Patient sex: F
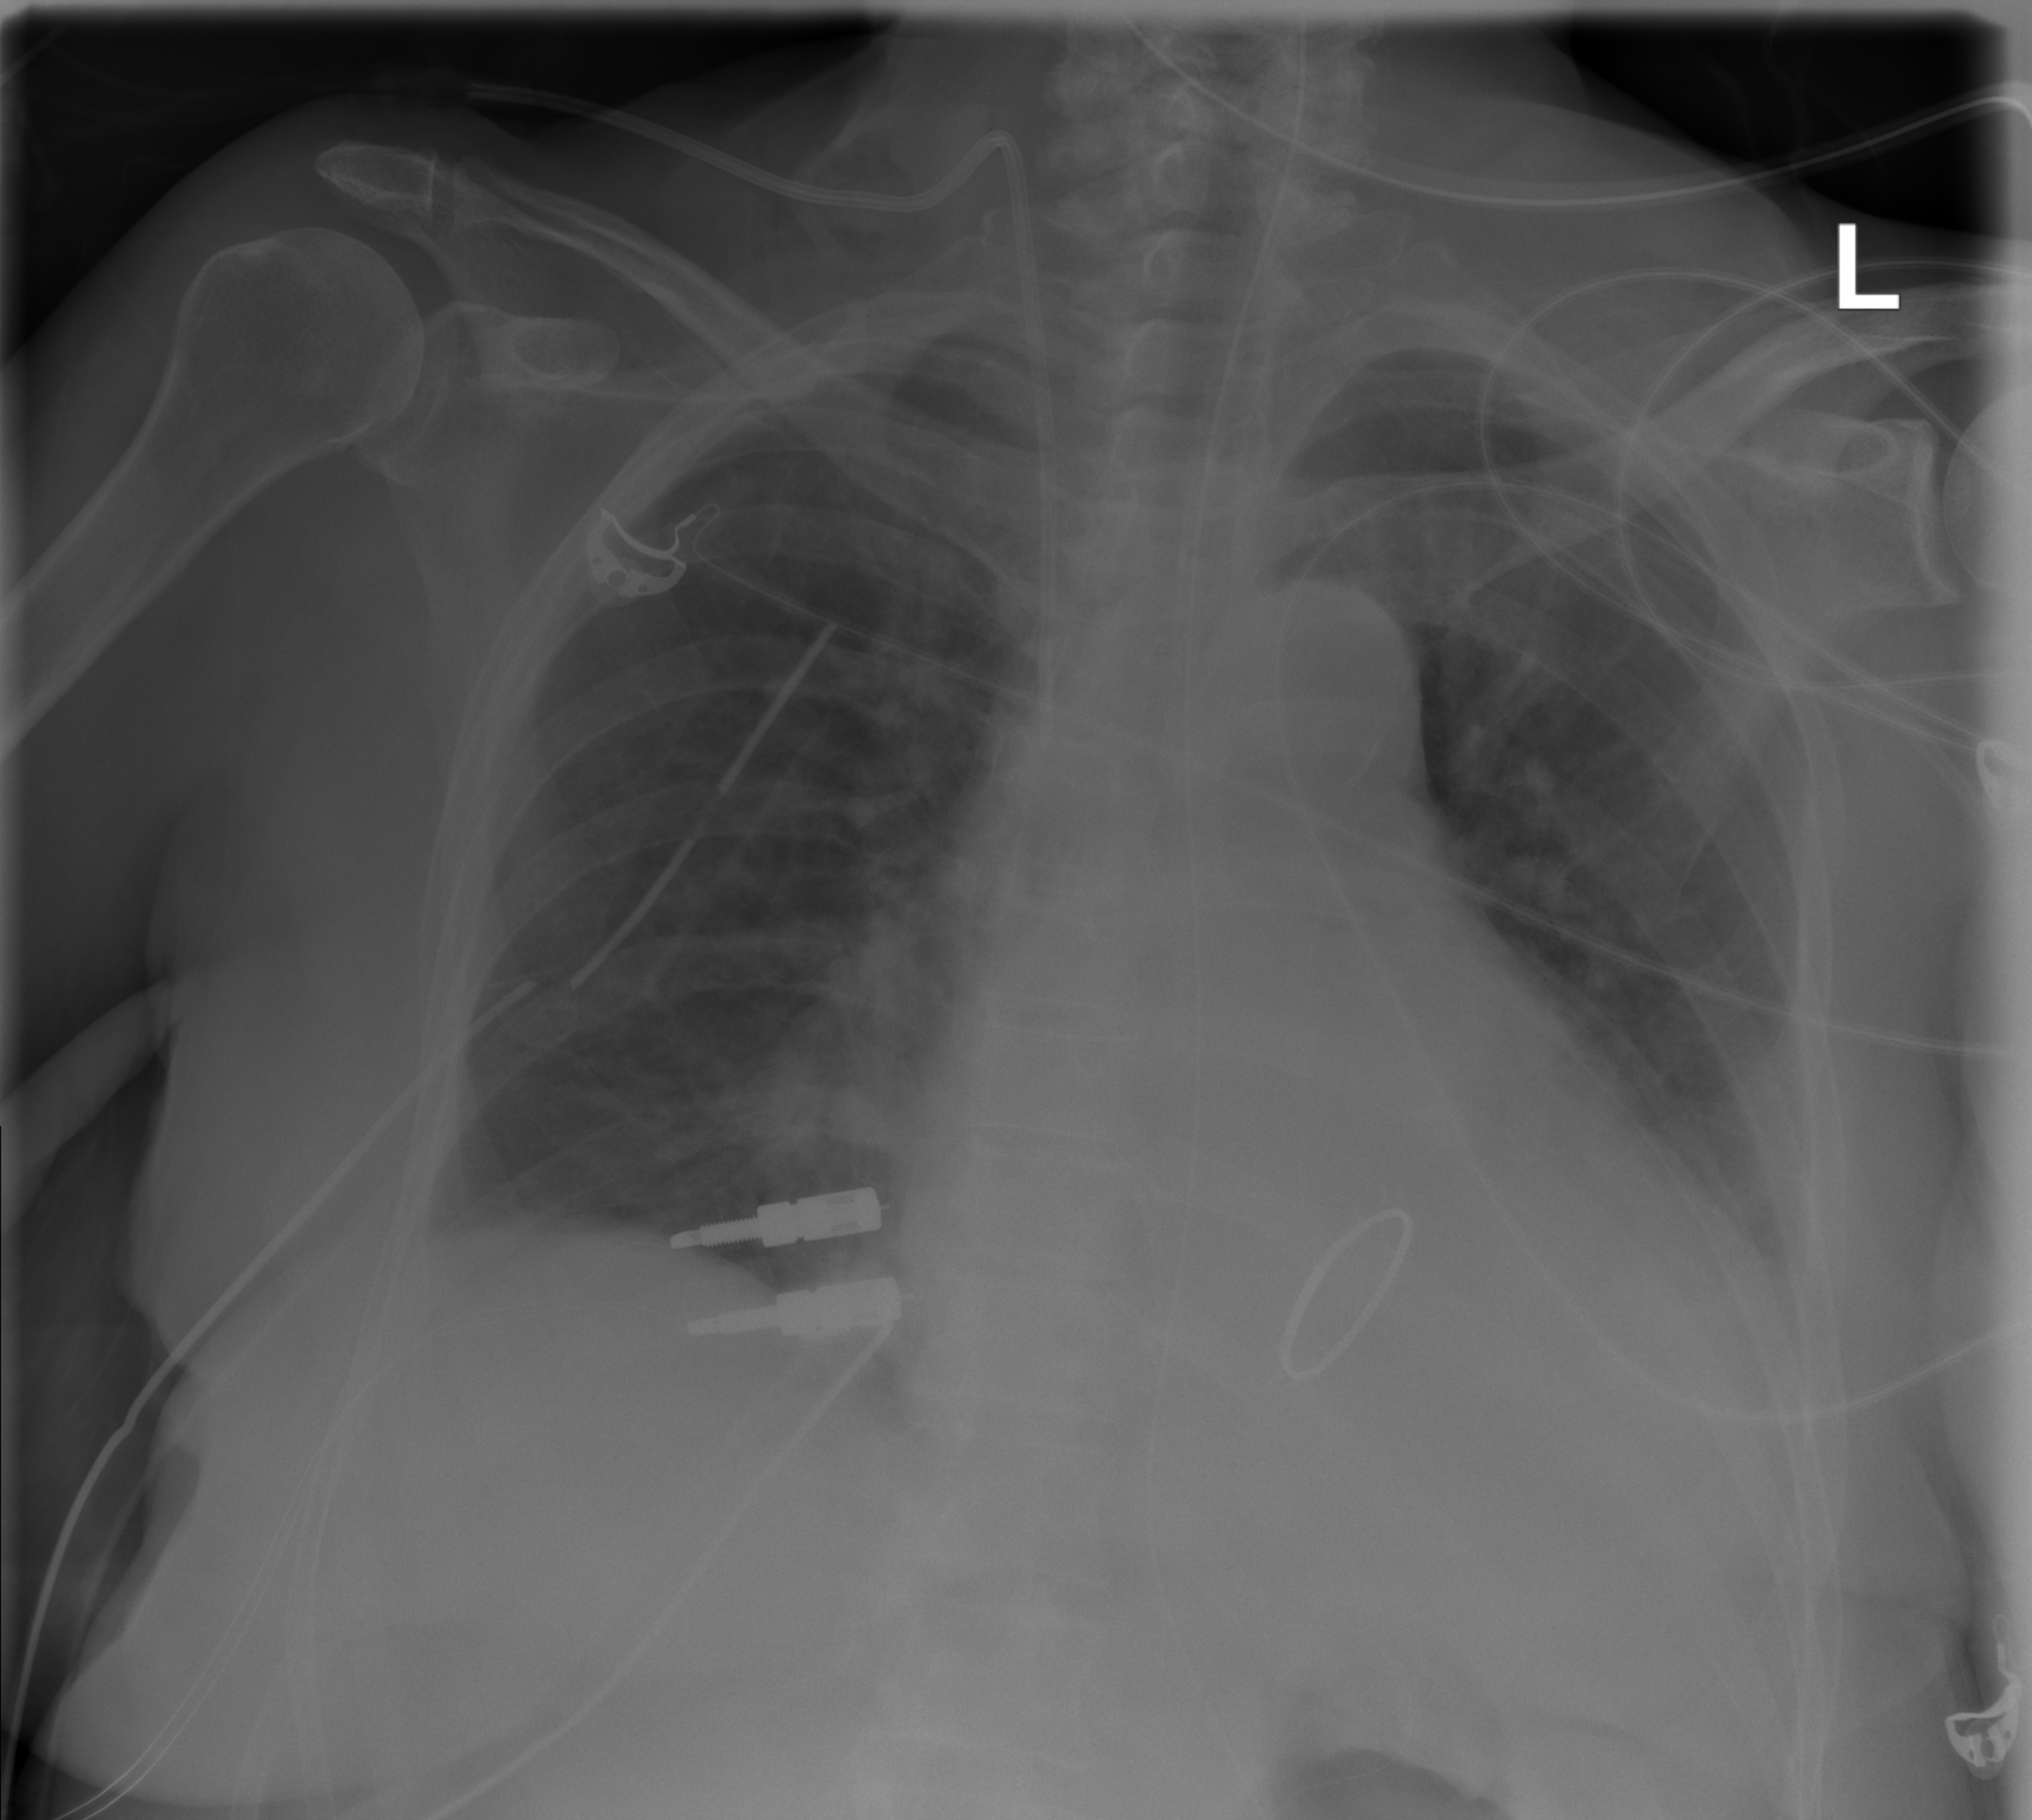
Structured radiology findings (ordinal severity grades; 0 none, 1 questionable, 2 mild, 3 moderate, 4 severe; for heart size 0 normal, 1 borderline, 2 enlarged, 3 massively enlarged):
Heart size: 2
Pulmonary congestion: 1
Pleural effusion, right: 1
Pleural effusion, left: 1
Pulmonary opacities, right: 0
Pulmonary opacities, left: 0
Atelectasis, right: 0
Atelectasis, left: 2